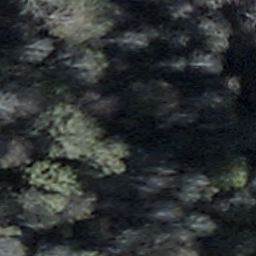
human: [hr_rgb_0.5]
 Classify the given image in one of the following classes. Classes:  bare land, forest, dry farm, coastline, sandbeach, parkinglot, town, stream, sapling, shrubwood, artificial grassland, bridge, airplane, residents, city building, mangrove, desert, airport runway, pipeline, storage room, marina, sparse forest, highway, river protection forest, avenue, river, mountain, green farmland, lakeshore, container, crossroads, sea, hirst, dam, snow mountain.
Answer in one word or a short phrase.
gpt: shrubwood